Question: Not able to find the options to add the method breakpoint in my IntelliJ IDEA.
It shows me circular shape breakpoint in my IDE. I want to change it to method breakpoint.

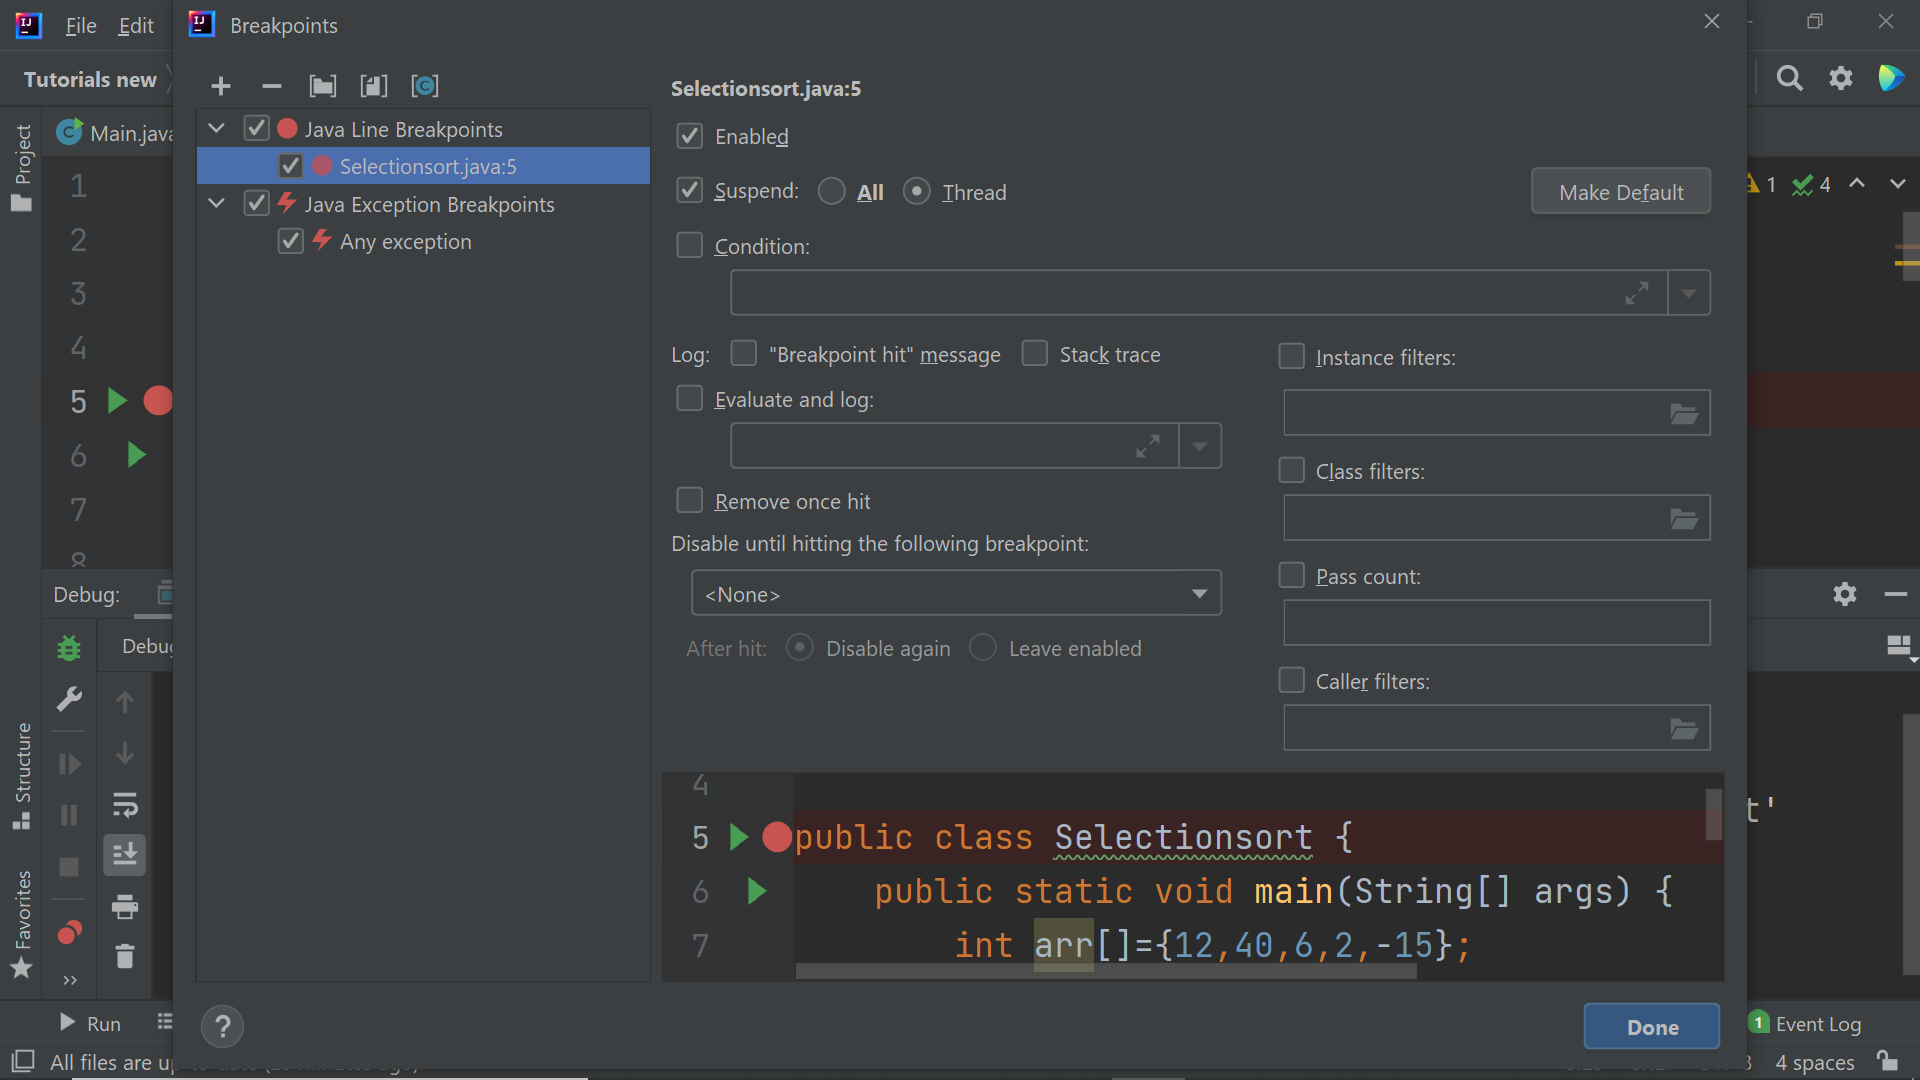
Answer: Your screenshot shows the breakpoint is set on a class, not on a method. It will help if you actually set it on a method instead.